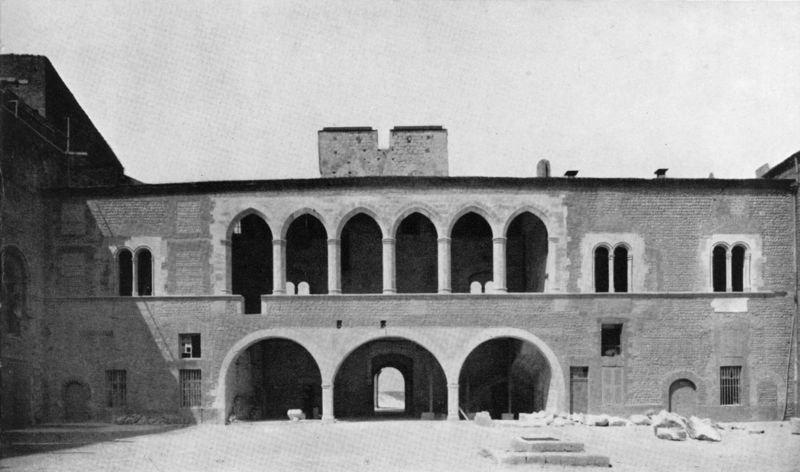
Titel: Château des Rois de Majorque; Schloss der Könige von Mallorca
Künstler: Ramon Pau
Standort:  ();  ()
Schlagwörter: himmel, fenster, säulen, tür, gebäude, haus, schloss, alt, stein, steine, bild, gitter, renaissance, brunnen, kamin, schornstein, balkon, bogen, italien, verlassen, giebel, mauer, ziegel, hof, rundbogen, schutt, tor, foto, fotografie, bögen, gang, arkade, innenhof, ruine, zisterne, stockwerk, torbogen, festung, schwarz-weiß, arkaden, gemäuer, tore, spitzbögen, rundbögen, romanik, etagen, fort, toskana, baustelle, arcaden, eingangshalle, karawanserei, k, t+r, frühgotischer bogen